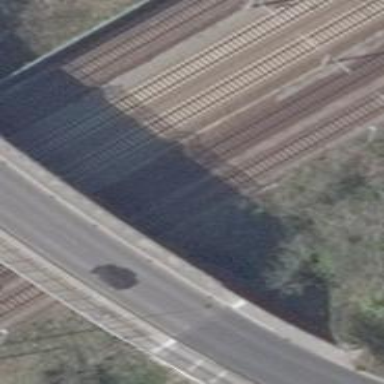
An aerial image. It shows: Electrified rail siding with contact line.